A scalogram of one vibration snapshot from a rotating bearing is shown, computed with a continuous wavelet transform. Determine the bearing's health state. Answer with exactly one of: normal, inner_race, outer_race, ball.
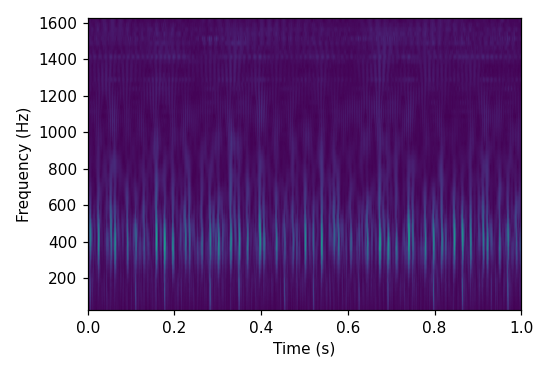
Answer: outer_race